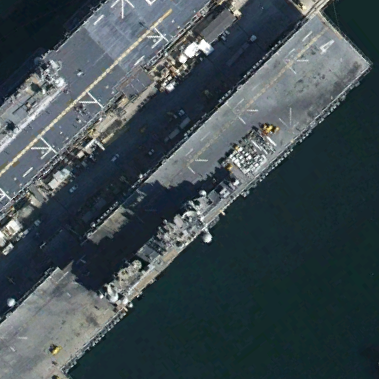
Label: Wasp-class_assault_ship